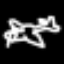
Label: airplane